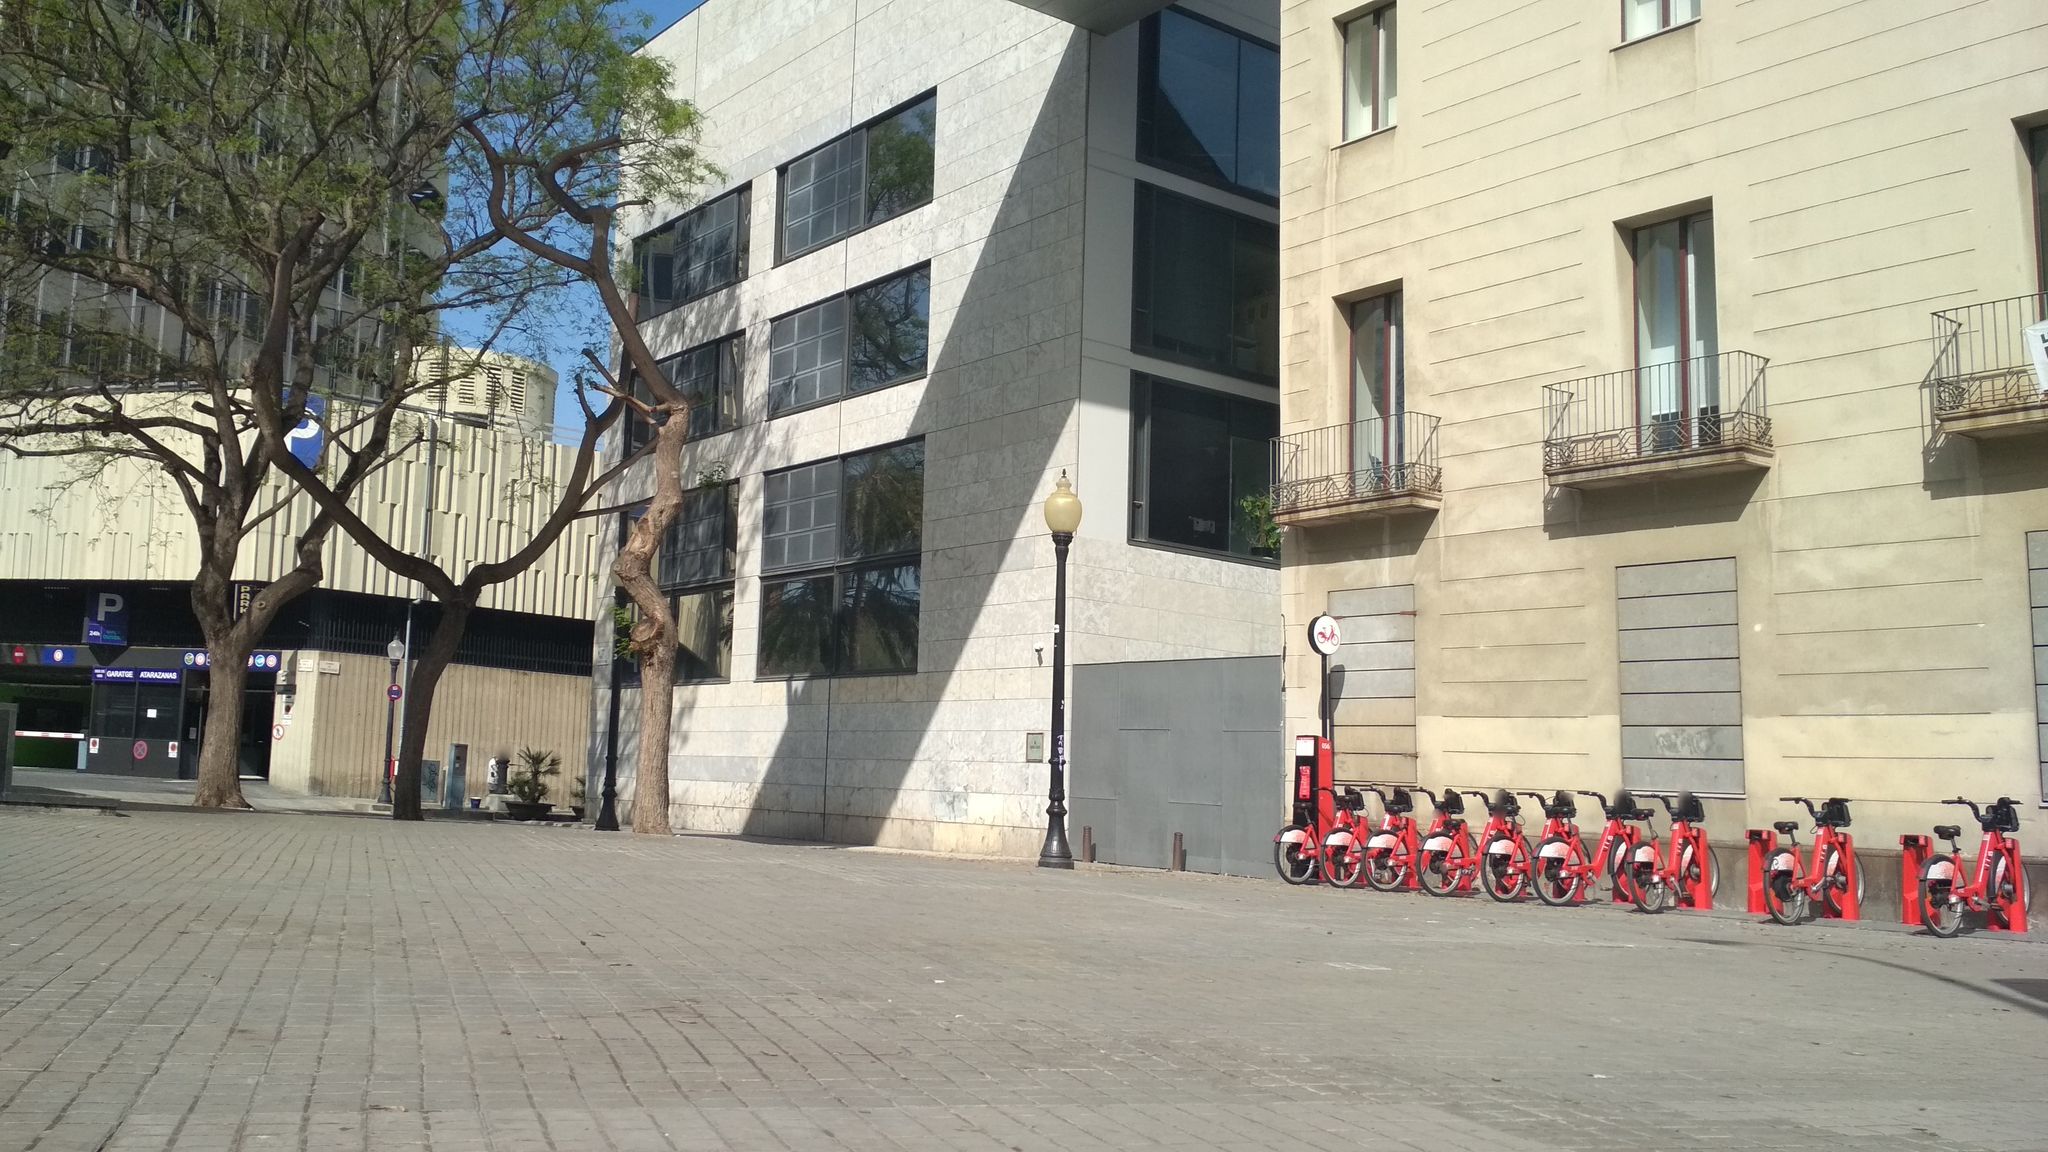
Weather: clear
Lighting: day
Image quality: good
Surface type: walking surface
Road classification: steps, footway, corridor
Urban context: urban centre
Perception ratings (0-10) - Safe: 3.49, Lively: 9.06, Beautiful: 3.79, Boring: 2.64, Depressing: 4.89, Wealthy: 7.01